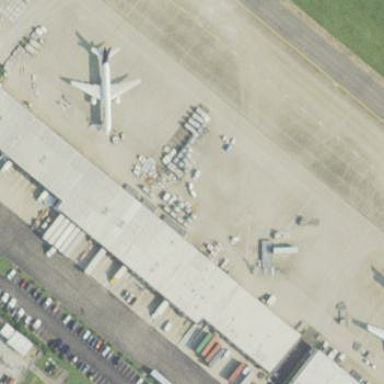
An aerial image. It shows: Apron at the airport.